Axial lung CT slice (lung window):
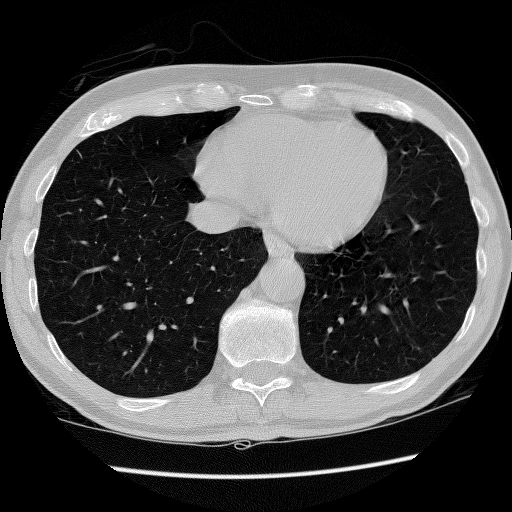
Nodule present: no